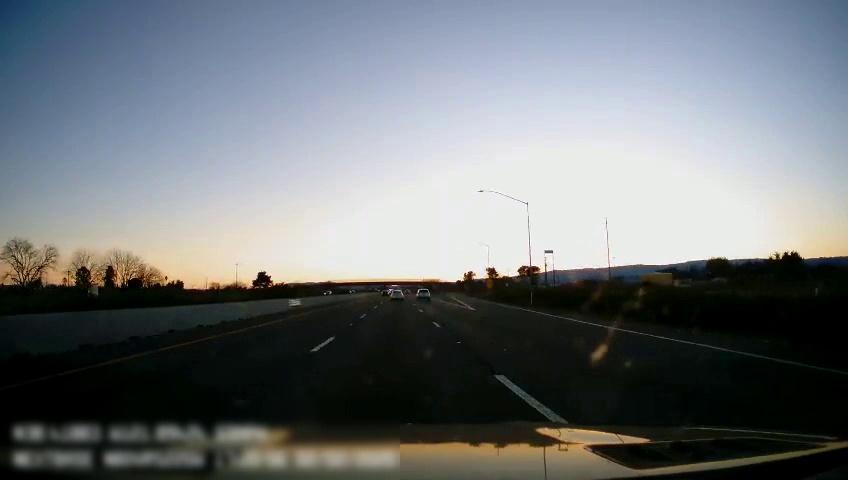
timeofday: Day
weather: Sunny
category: Drivable Space
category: Vehicles | Car
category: Vehicles | SUV
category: Lanes | Current Lane
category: Lanes | Current Lane
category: Lanes | Alternate Lane
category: Lanes | Alternate Lane
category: Lanes | Alternate Lane
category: Lanes | Alternate Lane